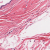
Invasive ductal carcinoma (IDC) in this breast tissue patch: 0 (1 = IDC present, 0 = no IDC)